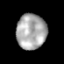
Tissue: prostate
Cell type: T cells
Senescence score: 0.3304
Nuclear area (px): 1034
Mean DAPI intensity: 169.897